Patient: sex F, age 55
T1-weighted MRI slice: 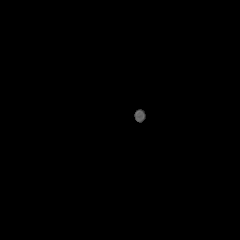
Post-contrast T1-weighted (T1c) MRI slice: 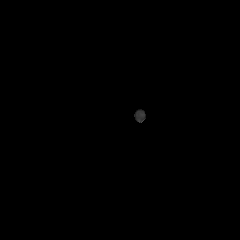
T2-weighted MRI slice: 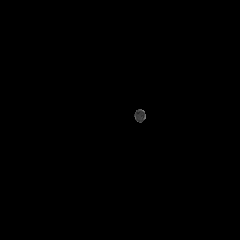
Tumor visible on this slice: no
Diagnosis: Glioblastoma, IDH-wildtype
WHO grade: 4